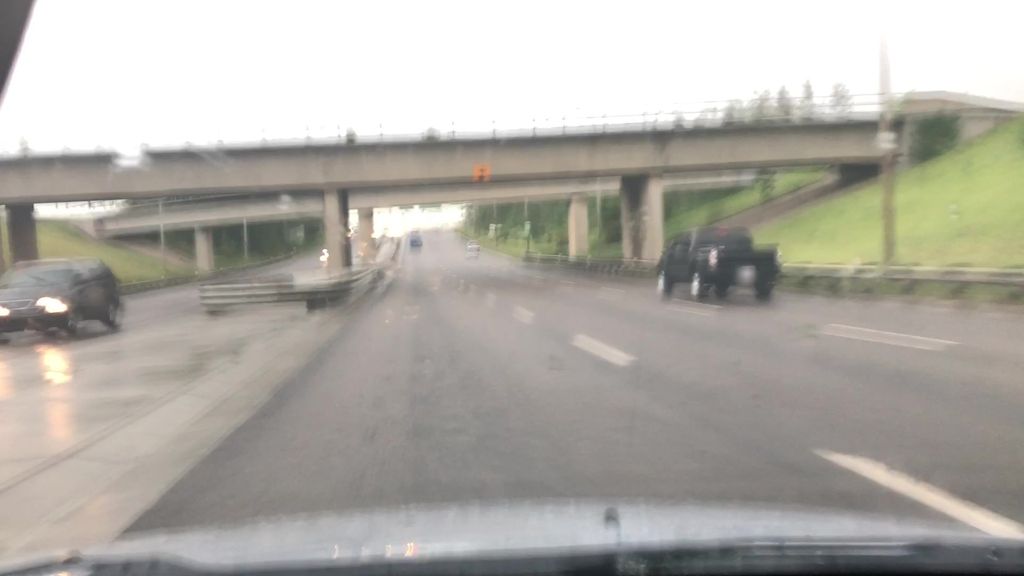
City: edmonton